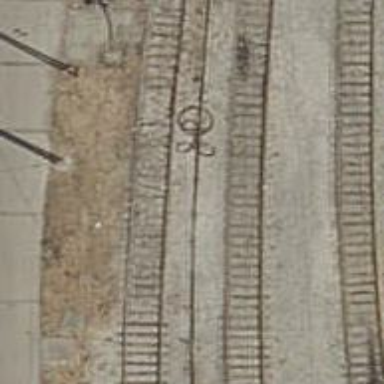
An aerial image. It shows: Rail yard with electrified contact lines for the railway.